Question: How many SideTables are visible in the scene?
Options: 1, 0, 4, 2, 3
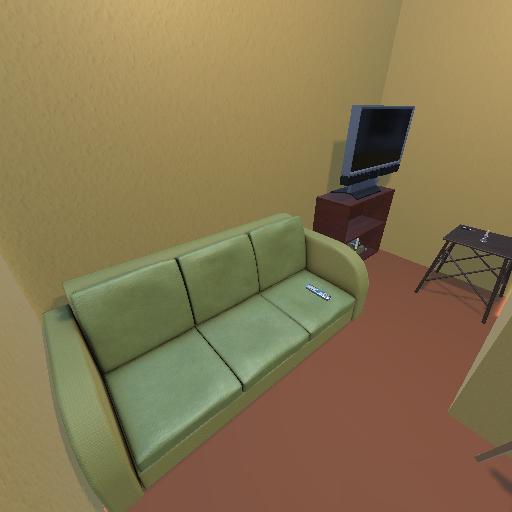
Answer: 1